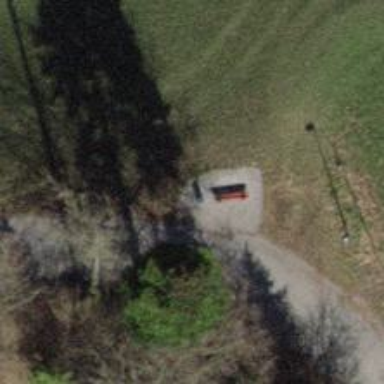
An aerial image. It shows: Bench for seating.